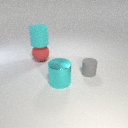
large cyan rubber cylinder above large red rubber sphere